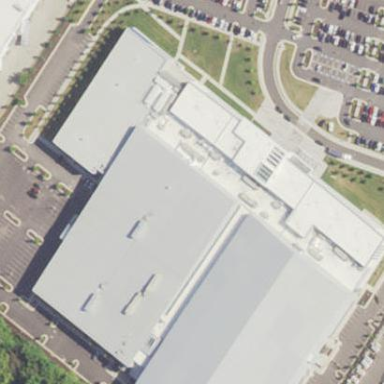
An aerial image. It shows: Commercial building located next to sports center.